Field crop: maize
Growth stage: 2
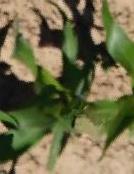
Species: maize